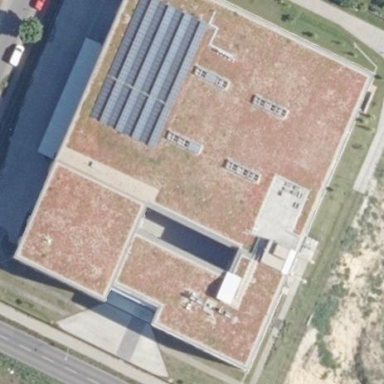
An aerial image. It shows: Part of building.